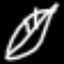
Label: leaf